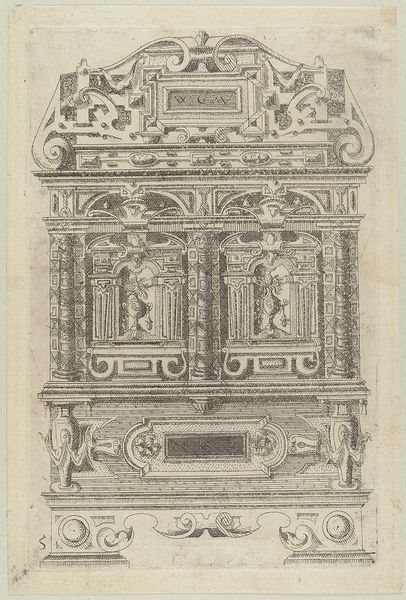
Titel: Schrankfront, Blatt 5 aus einer Folge von Schränken mit Schnitzwerkverzierungen
Künstler: Hans Jakob Ebelmann
Standort: Hamburg
Institution: Museum für Kunst und Gewerbe Hamburg
Schlagwörter: renaissance, vase, schrank, grafik, graphik, ornamente, fotografie, photographie, druckgraphik, druckgrafik, radierung, kunstgewerbe, schnörkel, schnecke, kunsthandwerk, hausrat, reproduktionen, industriedesign, druckerzeugnisse, schweifwerk, möbel, ornamentstich, vorlageblätter